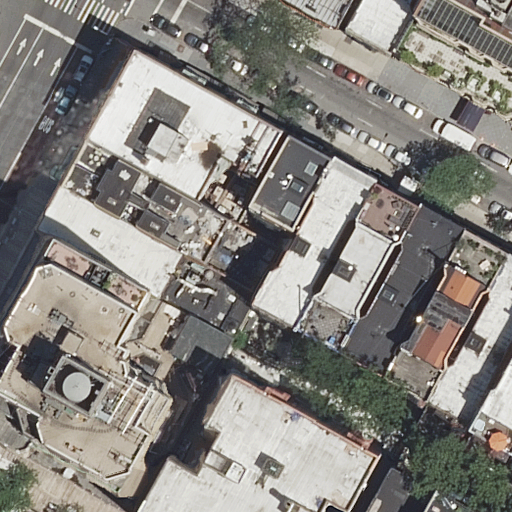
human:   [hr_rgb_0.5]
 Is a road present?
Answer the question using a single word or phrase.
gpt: yes

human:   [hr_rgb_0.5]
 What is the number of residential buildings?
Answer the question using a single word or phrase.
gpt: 17

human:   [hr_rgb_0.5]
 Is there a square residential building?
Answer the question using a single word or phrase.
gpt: no

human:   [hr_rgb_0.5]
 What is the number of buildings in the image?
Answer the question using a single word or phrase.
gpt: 17

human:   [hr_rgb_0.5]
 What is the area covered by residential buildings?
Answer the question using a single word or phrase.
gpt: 5257m2

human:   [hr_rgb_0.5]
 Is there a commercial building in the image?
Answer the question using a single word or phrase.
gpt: no

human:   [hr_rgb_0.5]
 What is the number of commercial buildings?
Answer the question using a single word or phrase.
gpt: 0

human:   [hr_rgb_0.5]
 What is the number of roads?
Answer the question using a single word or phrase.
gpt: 4

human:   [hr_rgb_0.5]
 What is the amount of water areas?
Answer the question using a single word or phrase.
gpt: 0

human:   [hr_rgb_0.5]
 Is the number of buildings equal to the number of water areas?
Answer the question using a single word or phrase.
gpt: no

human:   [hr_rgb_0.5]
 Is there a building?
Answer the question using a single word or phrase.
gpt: yes

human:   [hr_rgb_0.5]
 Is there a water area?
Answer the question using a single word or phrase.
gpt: no

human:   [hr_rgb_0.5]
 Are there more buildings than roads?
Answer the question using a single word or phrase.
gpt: yes

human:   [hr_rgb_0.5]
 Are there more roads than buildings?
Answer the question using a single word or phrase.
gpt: no

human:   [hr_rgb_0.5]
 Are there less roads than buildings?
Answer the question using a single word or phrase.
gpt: yes

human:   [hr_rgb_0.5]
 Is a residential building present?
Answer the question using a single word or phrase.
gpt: yes

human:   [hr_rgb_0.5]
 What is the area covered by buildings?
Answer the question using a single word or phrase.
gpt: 5257m2

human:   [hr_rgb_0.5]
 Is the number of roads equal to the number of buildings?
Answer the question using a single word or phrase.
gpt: no

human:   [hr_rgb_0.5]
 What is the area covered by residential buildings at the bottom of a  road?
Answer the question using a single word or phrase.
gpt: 4543m2

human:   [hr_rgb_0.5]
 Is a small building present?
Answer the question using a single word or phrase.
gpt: yes

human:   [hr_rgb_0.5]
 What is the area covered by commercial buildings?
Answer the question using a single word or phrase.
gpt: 0m2

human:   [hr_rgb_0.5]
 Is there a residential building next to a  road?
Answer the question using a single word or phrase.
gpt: yes

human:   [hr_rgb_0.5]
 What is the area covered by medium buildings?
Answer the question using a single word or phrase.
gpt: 3613m2

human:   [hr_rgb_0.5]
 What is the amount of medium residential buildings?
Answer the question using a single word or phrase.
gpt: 12

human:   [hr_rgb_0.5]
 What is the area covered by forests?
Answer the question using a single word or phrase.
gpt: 0m2

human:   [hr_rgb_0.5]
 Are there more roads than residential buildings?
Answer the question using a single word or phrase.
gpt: no

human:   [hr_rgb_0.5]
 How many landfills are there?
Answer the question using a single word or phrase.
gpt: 0

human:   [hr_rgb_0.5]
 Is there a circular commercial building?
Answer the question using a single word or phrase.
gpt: no

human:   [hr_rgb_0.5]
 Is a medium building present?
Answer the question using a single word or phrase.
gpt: yes

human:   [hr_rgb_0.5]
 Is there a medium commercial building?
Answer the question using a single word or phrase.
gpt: no

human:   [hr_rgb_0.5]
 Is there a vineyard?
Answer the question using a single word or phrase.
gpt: no

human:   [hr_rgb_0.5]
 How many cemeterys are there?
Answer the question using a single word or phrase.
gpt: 0

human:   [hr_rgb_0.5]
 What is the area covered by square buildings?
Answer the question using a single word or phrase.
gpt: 0m2

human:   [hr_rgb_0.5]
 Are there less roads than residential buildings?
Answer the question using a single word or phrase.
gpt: yes

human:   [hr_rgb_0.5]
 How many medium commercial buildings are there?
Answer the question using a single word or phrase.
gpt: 0

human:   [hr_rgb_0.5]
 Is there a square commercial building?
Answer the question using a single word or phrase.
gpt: no

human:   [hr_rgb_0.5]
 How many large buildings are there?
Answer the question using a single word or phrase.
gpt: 2

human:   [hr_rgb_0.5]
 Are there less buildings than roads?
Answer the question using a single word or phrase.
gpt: no

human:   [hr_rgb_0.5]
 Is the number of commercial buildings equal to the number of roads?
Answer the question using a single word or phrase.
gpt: no

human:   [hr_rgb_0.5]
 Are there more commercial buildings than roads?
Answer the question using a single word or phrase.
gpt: no

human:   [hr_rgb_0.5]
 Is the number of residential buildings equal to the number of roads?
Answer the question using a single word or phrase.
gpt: no

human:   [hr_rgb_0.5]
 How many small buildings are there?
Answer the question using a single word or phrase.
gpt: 3

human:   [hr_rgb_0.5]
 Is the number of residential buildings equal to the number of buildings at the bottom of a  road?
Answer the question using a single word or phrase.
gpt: no

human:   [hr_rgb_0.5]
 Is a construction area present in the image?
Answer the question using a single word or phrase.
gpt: no

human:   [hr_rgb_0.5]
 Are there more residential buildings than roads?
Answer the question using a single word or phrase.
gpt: yes

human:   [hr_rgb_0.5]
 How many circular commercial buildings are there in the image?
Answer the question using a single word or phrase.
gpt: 0

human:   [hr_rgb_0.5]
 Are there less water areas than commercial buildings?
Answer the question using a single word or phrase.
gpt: no

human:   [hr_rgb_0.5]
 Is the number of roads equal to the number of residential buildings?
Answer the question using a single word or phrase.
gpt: no

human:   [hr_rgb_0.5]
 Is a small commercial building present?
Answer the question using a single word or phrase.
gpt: no

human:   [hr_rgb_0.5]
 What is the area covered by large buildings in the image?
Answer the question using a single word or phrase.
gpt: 1450m2

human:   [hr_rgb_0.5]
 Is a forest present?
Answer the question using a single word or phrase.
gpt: no

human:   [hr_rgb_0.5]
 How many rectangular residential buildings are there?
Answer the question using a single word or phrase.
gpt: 12

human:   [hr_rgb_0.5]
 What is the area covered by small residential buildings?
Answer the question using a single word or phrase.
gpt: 192m2

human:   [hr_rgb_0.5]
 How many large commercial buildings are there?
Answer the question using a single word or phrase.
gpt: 0

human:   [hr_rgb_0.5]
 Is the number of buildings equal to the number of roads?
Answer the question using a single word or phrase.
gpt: no

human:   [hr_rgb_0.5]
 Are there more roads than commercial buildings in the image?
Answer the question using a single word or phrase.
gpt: yes

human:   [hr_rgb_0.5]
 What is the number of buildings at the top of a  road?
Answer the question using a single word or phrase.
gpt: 14

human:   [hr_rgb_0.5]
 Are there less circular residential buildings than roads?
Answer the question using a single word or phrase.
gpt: yes

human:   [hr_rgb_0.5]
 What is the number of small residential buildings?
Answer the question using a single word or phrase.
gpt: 3

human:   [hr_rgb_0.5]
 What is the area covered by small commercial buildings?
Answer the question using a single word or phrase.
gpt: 0m2

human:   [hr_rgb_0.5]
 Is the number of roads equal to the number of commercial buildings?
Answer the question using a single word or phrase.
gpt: no

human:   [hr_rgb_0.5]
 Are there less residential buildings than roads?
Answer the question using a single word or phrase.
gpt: no

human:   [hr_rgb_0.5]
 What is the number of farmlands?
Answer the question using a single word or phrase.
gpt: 0

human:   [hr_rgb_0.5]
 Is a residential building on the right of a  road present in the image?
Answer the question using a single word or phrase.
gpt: yes